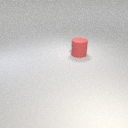
large red rubber cylinder